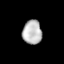
Tissue: lung
Cell type: T cells
Senescence score: 0.2328
Nuclear area (px): 450
Mean DAPI intensity: 186.524